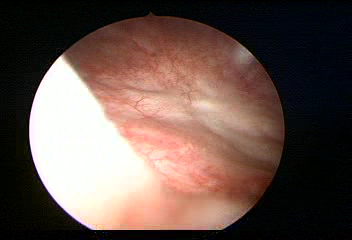
Modality: WLC
Class: Normal mucosa
Bladder cancer association: No